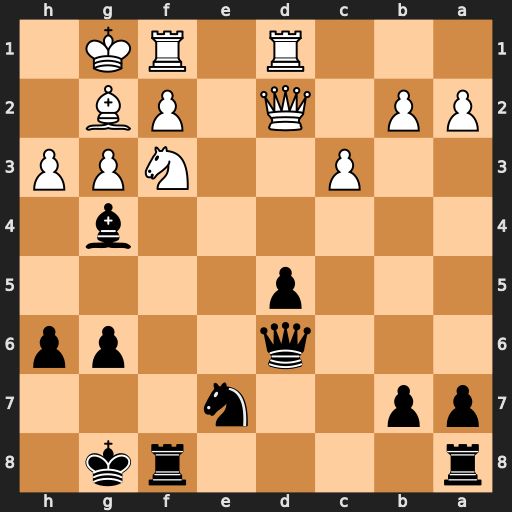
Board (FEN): r4rk1/pp2n3/3q2pp/3p4/6b1/2P2NPP/PP1Q1PB1/3R1RK1
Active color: b
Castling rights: -
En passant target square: -
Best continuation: Bxf3 Bxf3 Rxf3